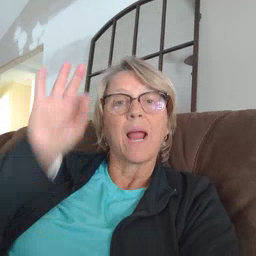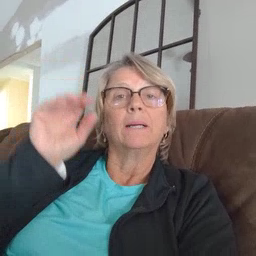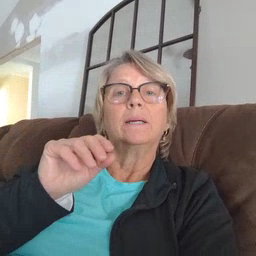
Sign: find